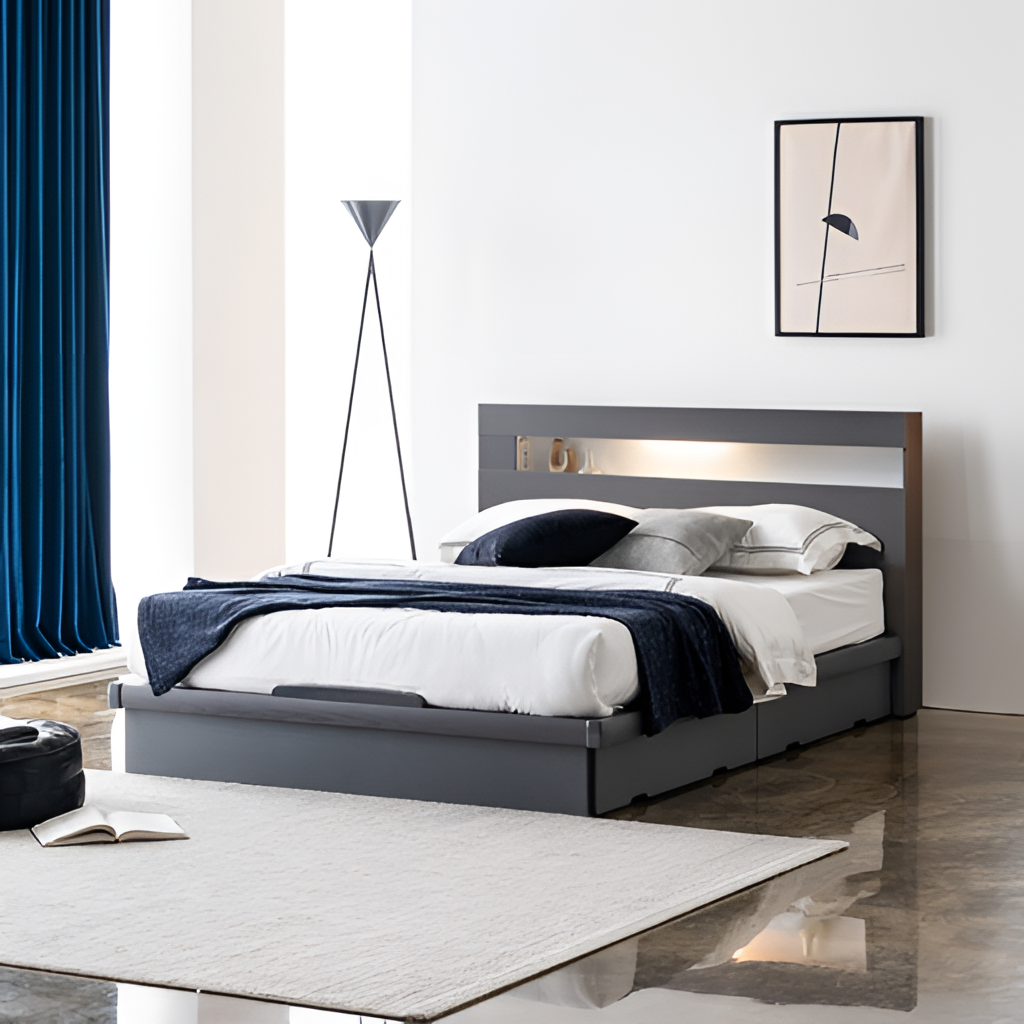
gray wood illuminated headboard bed, bedroom, tile flooring, with large square pattern, contemporary, paint wallpaper, with solid pattern